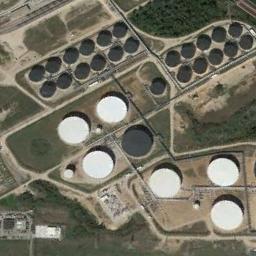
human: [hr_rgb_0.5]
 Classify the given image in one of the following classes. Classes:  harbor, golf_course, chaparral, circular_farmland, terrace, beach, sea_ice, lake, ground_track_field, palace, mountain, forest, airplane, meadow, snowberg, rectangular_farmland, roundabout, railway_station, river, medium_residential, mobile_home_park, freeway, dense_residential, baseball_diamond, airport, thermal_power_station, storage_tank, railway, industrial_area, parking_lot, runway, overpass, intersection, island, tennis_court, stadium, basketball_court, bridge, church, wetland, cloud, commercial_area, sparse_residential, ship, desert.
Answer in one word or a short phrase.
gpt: storage_tank